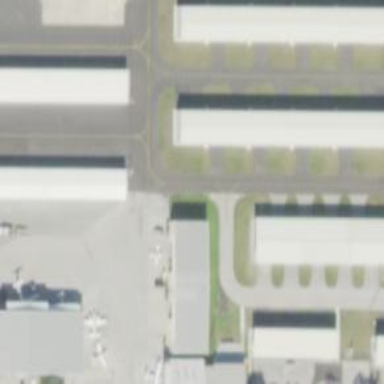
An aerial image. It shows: Image of taxiway at airport.